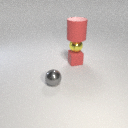
small yellow metal sphere above small red rubber cube